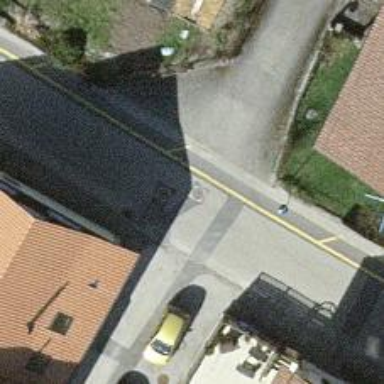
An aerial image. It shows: Residential road.